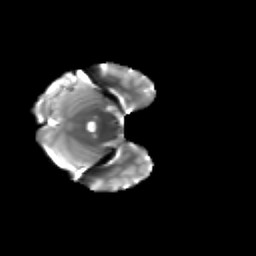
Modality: T2w
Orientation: axial
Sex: female
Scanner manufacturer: siemens
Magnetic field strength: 3 T
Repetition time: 5 s
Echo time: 0.071 s